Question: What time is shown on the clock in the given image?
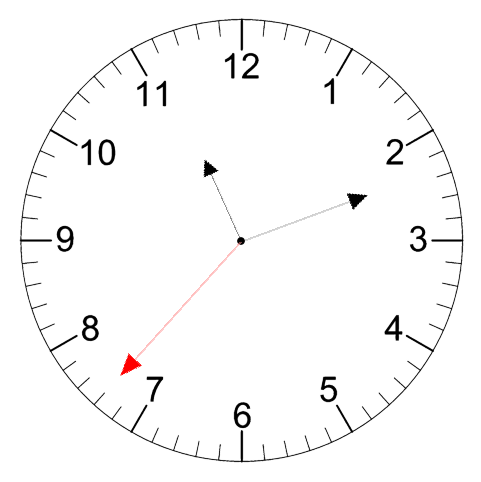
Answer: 11:11:37